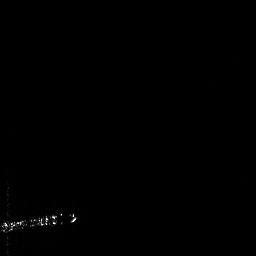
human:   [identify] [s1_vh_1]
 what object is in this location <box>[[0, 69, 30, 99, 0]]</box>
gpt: <ref>1 large ship at the bottom left</ref>